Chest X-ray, PA view. Patient: 46 years old, sex M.
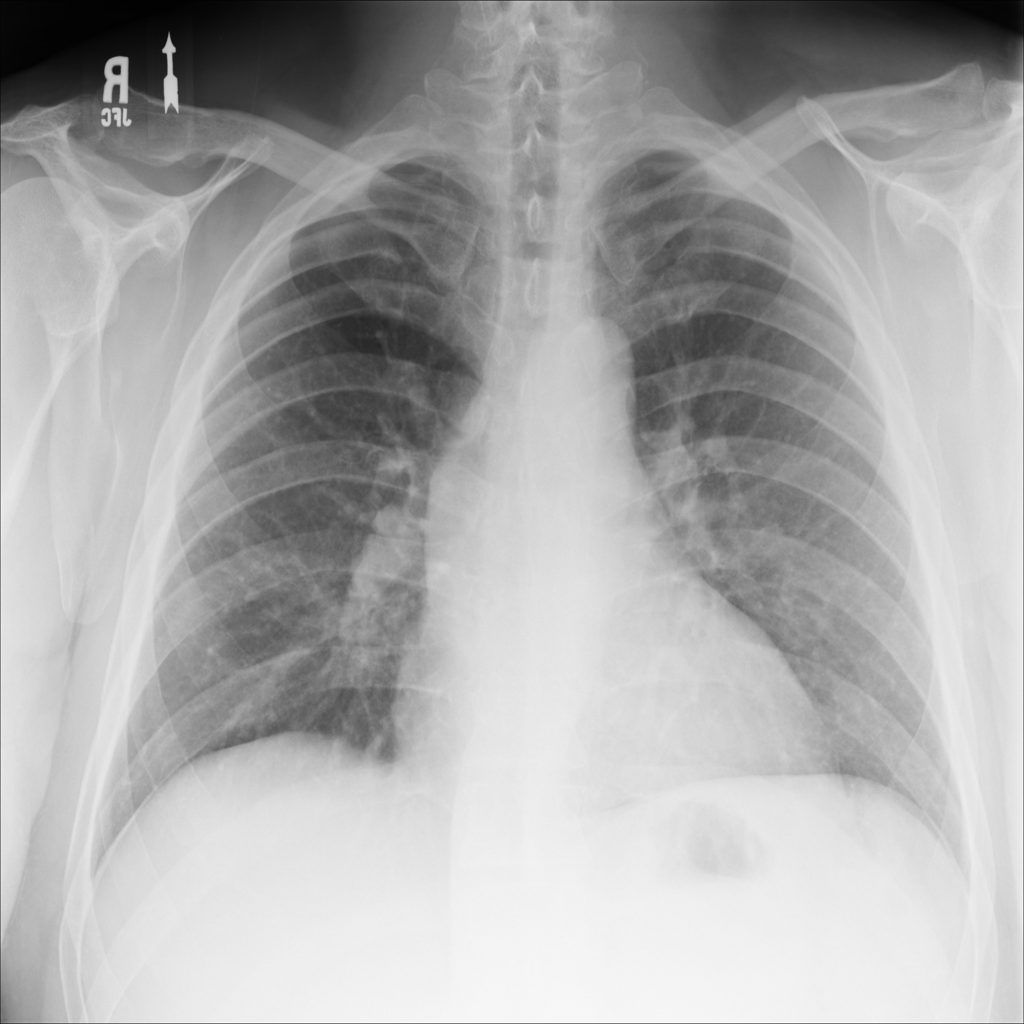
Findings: No Finding